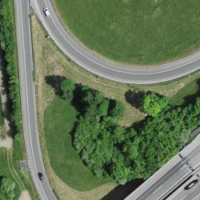
EUNIS habitat code: 57
Species observed at this site:
Lathyrus nissolia